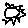
Label: sun